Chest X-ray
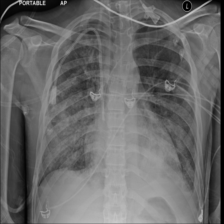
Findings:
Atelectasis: negative
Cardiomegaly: negative
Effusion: positive
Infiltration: positive
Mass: negative
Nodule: negative
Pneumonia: negative
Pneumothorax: negative
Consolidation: negative
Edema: negative
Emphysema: negative
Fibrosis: negative
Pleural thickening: negative
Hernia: negative